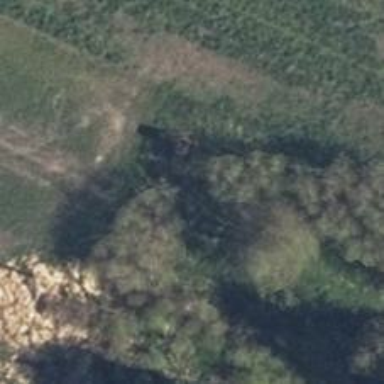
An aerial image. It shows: Hunting stand.